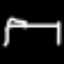
Label: bed